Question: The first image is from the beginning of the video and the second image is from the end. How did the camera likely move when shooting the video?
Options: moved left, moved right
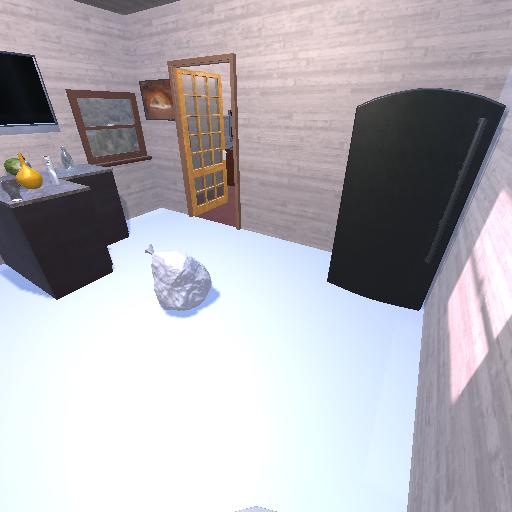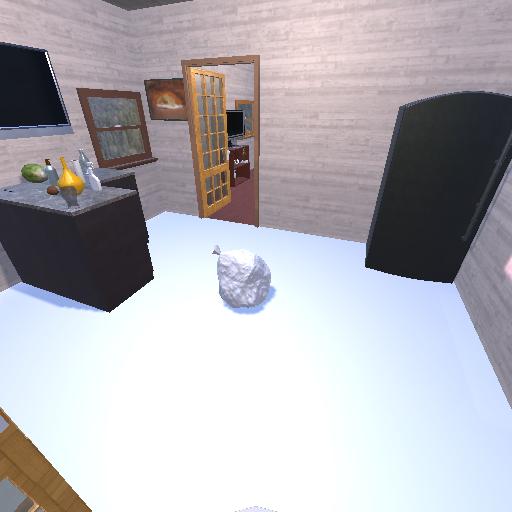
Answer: moved left